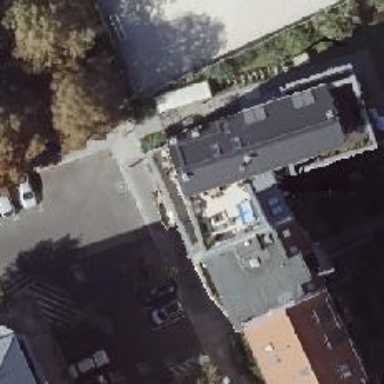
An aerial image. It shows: Kindergarten.